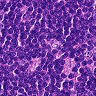
Metastatic tissue present: no